Interaction volume radius: 10 \u00c5
Interaction volume height: 15 \u00c5
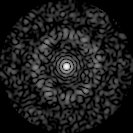
Disorder parameter: 0.7992